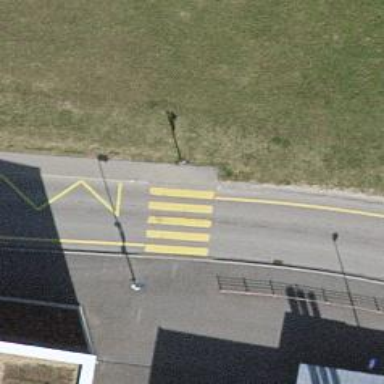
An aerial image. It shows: Crossing on footway.